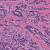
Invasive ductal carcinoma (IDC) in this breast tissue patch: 1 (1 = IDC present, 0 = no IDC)